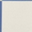
Piece: xx